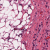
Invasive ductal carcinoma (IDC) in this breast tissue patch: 1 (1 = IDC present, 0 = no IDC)